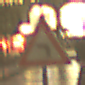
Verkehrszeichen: KurveLinks
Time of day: Night
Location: Outdoor (Urban)
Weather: Overcast
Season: NotSpecified
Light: Artificial